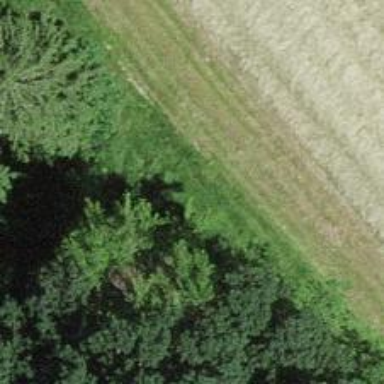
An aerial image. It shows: Rough grass track with very poor level of smoothness.